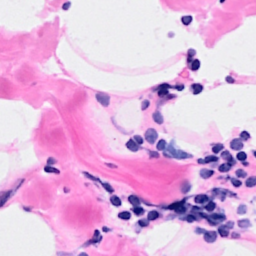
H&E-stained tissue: Breast